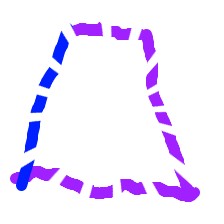
Shape: trapezoid